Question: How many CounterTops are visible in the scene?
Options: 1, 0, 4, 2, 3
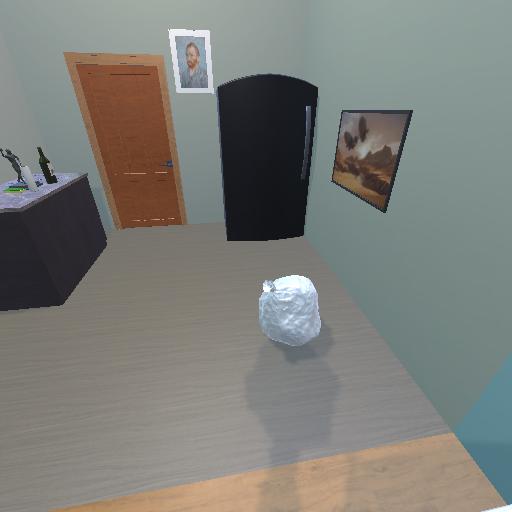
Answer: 1